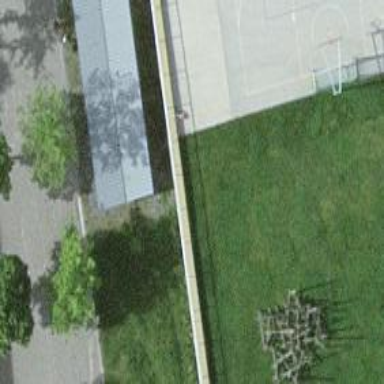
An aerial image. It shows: Retaining wall.